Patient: sex M, age 66
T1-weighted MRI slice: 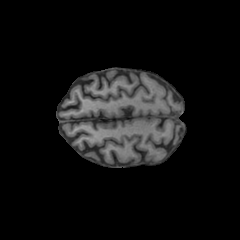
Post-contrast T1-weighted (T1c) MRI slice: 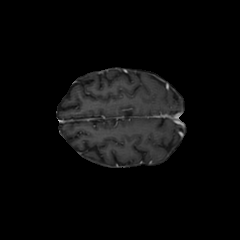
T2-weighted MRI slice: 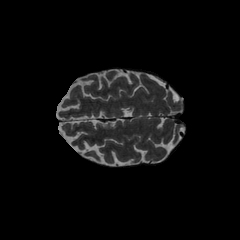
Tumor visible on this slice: no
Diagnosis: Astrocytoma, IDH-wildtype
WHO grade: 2